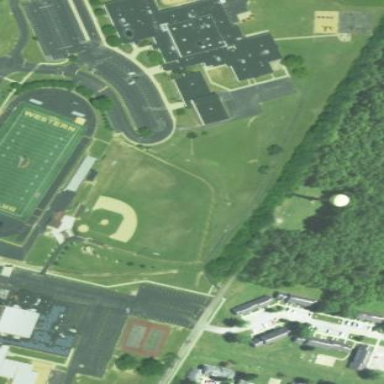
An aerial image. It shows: Baseball pitch for leisure land.